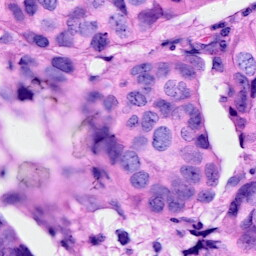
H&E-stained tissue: Breast